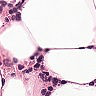
Metastatic tissue present: no